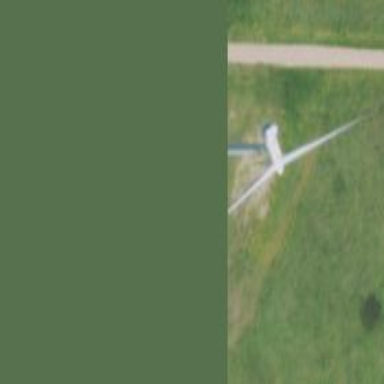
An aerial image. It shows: Wind generator using horizontal axis wind turbines.